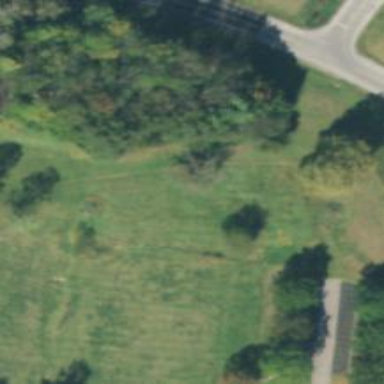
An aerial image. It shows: Disc golf basket.